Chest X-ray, AP view. Patient: 59 years old, sex M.
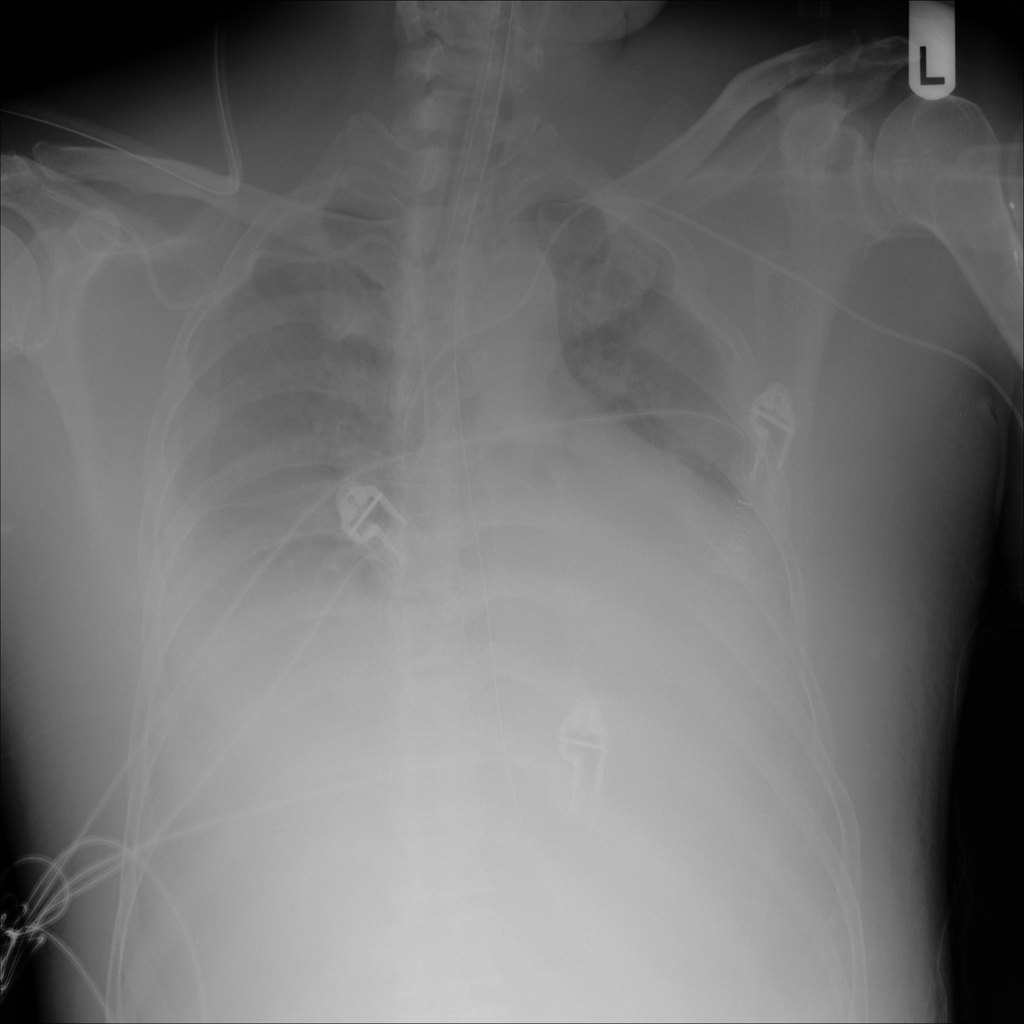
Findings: Effusion